Field crop: maize
Growth stage: 2
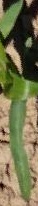
Species: maize